Question: I use the simple code below to generate a boxplot with the labels of the x-values changed:
'''
subplot(221)
boxplot(list_of_lists_of_lengths)
xlabel('max gap')
ylabel('cluster lengths')
xticks(range(len(max_distance)), max_distance, size='small')
'''
As you can see the x values are not correctly offset- I want 0 to be below the first box and 100 below the second.
Played around with it, can't find the answer. Please help!

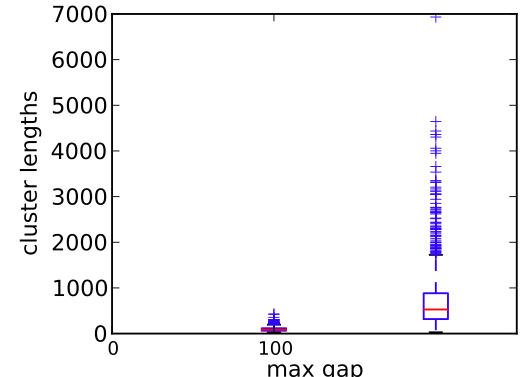
Answer: Use
'''
locs, labels = plt.xticks()
'''
to find out the locations where matplotlib was going to place the xtick marks. Then change the labels:
'''
plt.xticks(locs, max_distance, size='small')
'''
---
For example,
'''
import matplotlib.pyplot as plt
list_of_lists_of_lengths = [range(1000),range(500,2000)]
plt.subplot(1,1,1)
plt.boxplot(list_of_lists_of_lengths)
plt.xlabel('max gap')
plt.ylabel('cluster lengths')
max_distance = (0, 100)
locs, labels = plt.xticks()
plt.xticks(locs, max_distance, size='small')
plt.show()
'''
produces